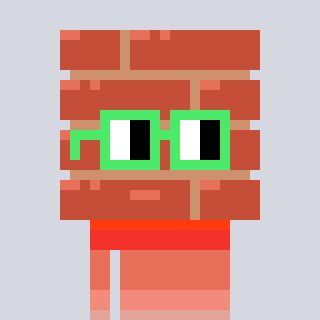
a pixel art character with square light green glasses, a wall-shaped head and a peachy-colored body on a cool background